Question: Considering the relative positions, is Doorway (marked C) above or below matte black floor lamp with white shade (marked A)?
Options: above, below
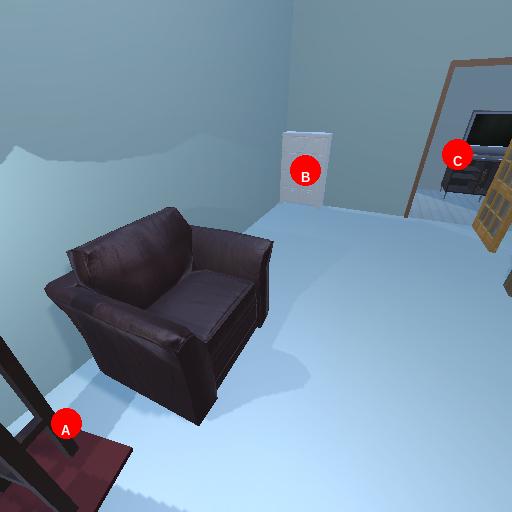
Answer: above